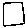
Label: square